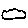
Label: cloud